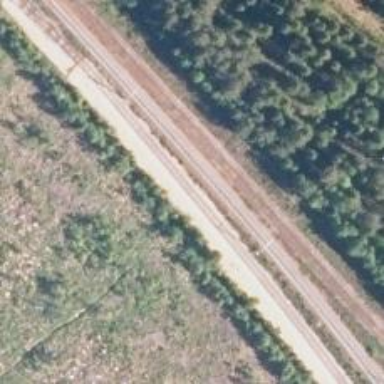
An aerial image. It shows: Railway yard used for servicing trains.